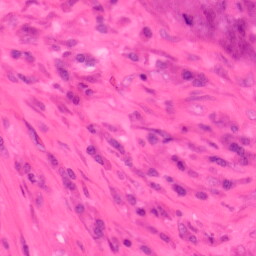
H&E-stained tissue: Colon